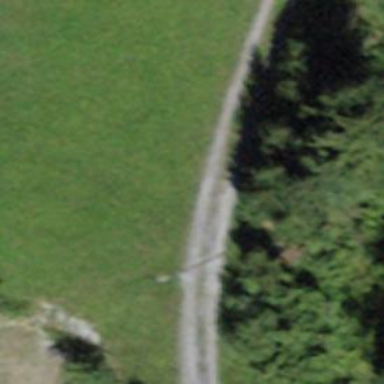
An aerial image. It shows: Track road with grade3 tracktype.